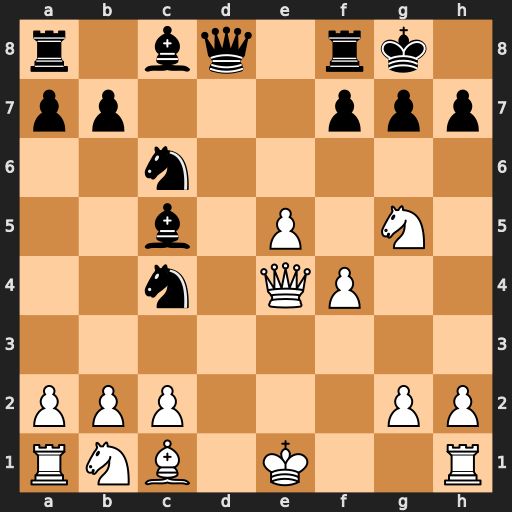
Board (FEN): r1bq1rk1/pp3ppp/2n5/2b1P1N1/2n1QP2/8/PPP3PP/RNB1K2R
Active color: w
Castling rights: KQ
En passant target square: -
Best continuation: Qxh7#